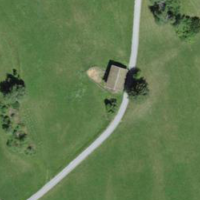
EUNIS habitat code: 23
Species observed at this site:
Primula veris